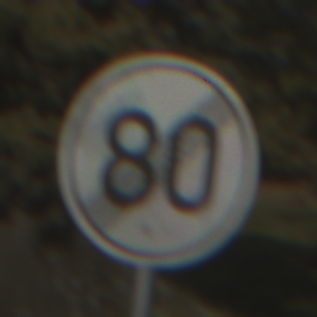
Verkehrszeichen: EndeGeschwindigkeit80
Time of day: MorningAfternoon
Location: Outdoor (Nature)
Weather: PartlyCloudy
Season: NotSpecified
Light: Natural